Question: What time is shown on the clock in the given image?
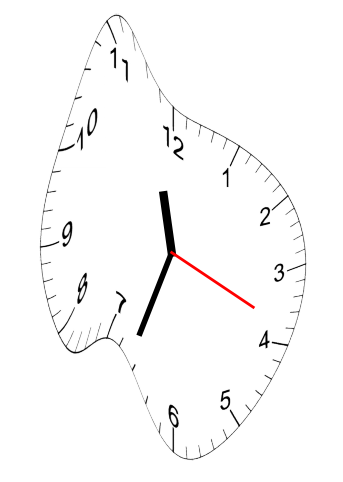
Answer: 11:33:19